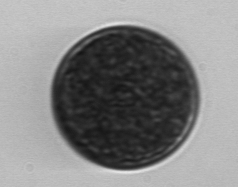
Label: Coscinodiscus